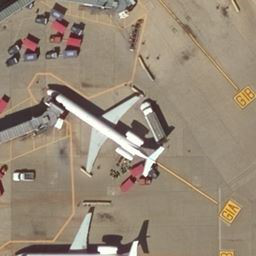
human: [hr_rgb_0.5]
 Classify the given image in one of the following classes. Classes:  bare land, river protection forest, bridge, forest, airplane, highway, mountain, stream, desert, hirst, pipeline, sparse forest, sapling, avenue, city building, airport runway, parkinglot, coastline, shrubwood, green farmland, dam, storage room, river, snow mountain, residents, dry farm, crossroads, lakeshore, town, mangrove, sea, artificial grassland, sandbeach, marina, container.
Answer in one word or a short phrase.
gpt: airplane